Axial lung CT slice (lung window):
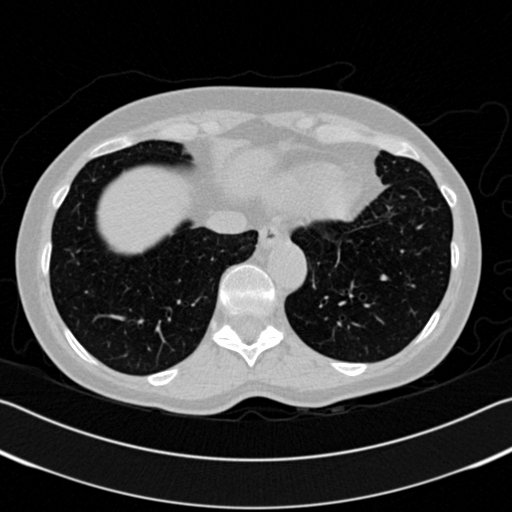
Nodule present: no